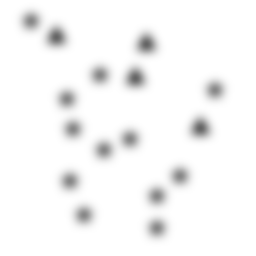
Squares: 0
Triangles: 4
Stars: 12
Total shapes: 16